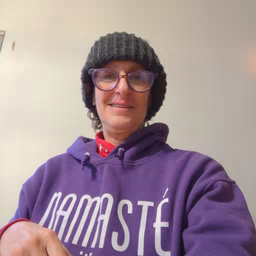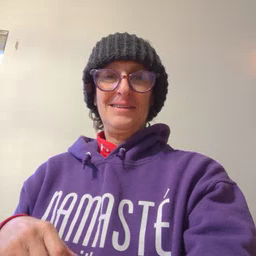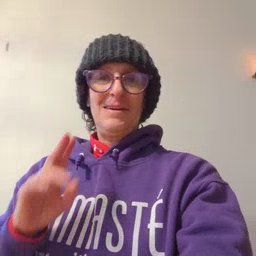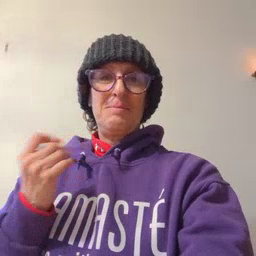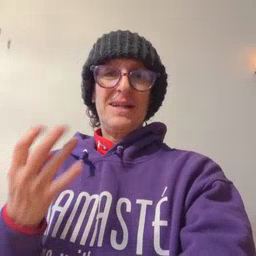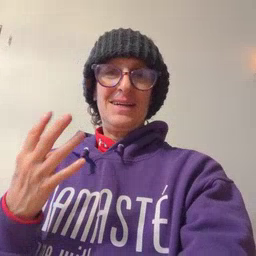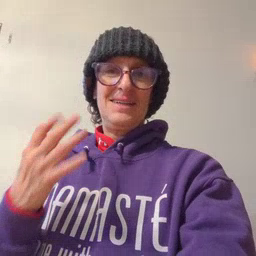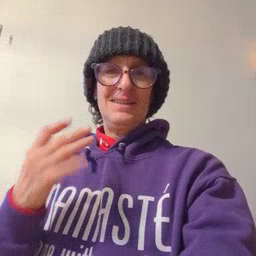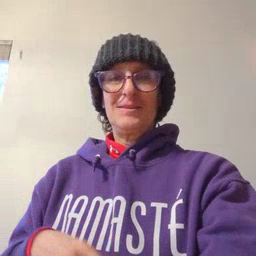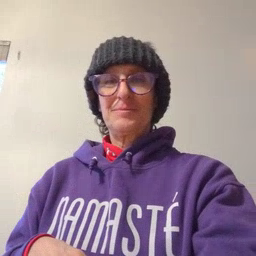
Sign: many